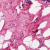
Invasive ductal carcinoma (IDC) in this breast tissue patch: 0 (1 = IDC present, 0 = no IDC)